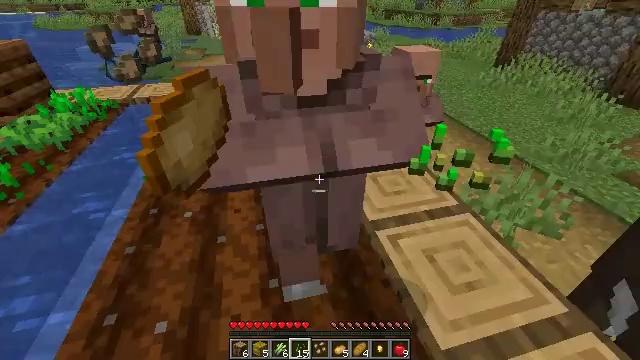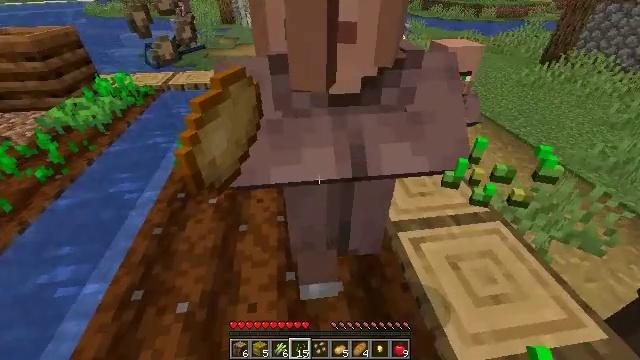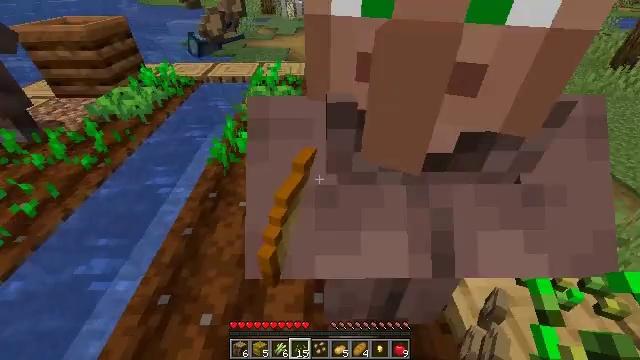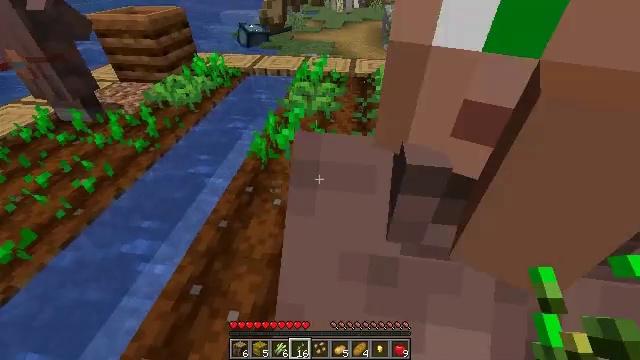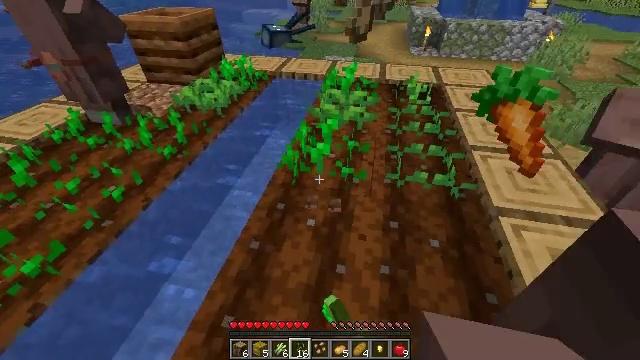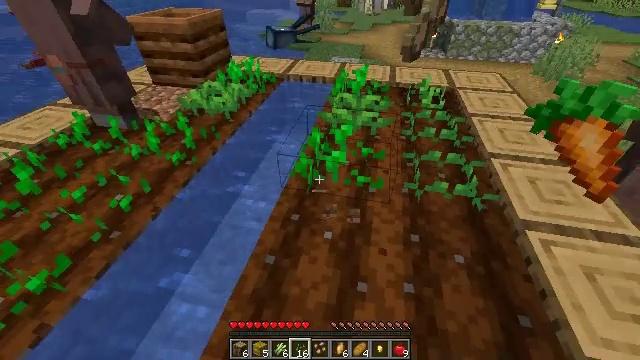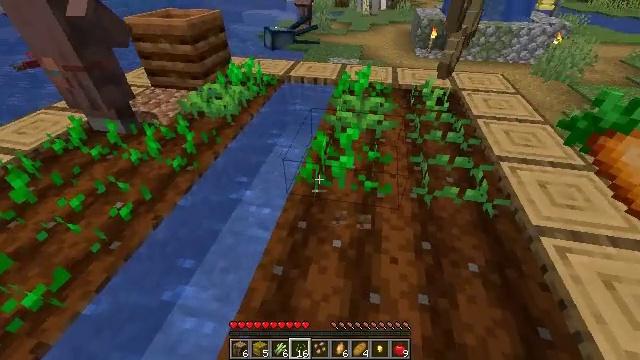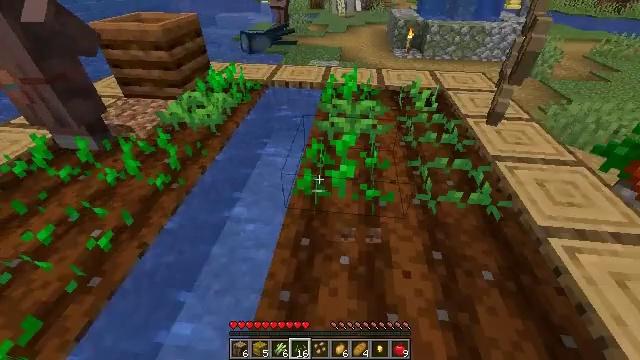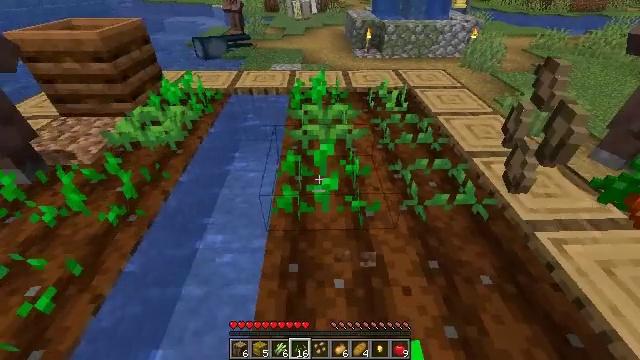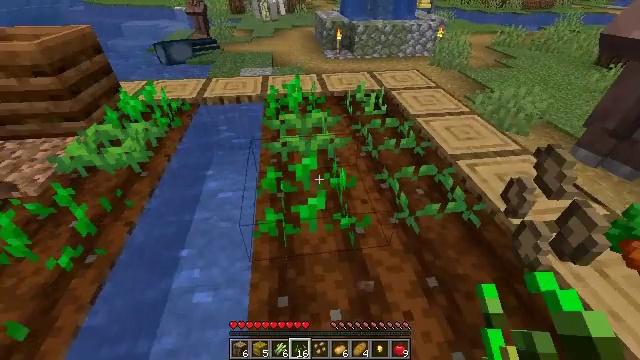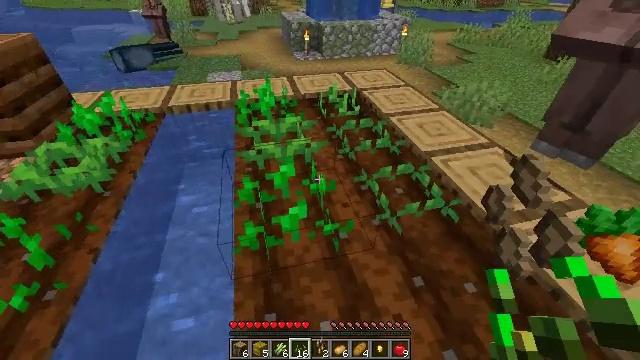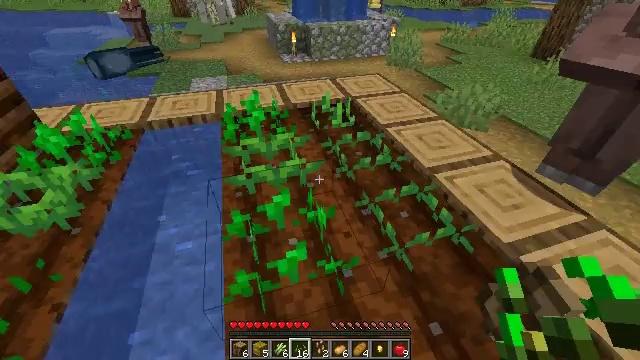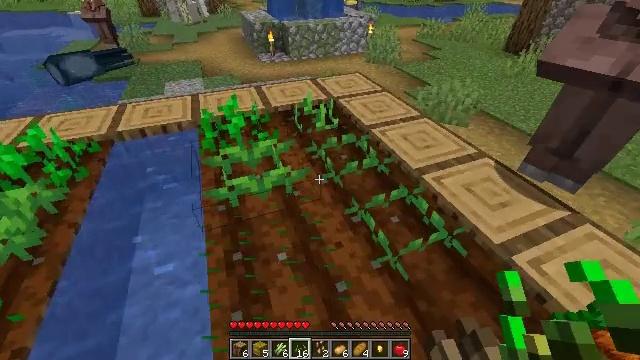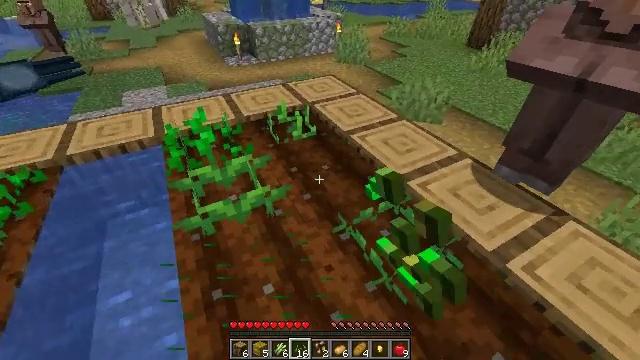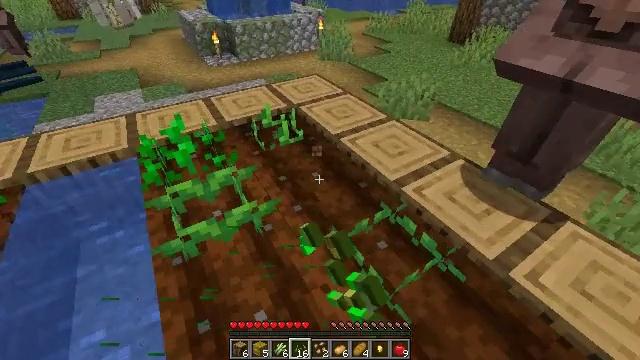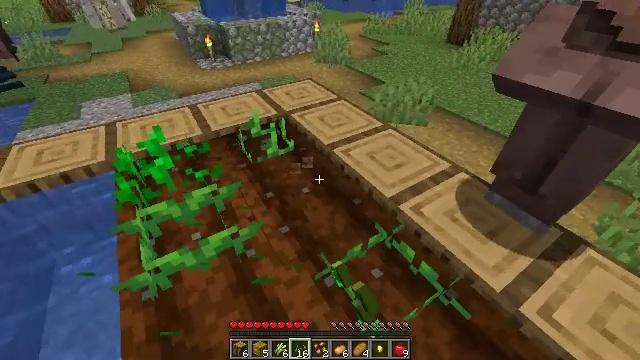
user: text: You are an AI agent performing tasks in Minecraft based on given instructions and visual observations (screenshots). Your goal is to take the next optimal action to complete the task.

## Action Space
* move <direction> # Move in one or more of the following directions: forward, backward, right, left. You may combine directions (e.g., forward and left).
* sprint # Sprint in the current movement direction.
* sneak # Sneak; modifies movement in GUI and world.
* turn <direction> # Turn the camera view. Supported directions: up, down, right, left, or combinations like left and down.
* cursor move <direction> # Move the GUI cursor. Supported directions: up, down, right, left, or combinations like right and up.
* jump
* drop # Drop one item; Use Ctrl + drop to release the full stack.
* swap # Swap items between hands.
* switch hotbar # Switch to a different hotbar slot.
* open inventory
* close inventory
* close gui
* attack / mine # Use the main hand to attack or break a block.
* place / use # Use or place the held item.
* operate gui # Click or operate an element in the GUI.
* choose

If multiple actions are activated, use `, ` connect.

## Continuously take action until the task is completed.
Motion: motion action
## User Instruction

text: Collect wheat crops.
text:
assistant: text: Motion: move forward and move left, turn left and down, attack / mine
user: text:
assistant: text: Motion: move forward and move left, turn left and down, attack / mine
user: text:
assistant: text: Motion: move forward and move left, turn left and down, attack / mine
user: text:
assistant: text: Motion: move forward and move left, turn left, attack / mine
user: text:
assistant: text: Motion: move forward and move left
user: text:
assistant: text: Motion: move forward and move left
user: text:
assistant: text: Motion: move forward, turn right
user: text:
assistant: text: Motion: move forward, turn right
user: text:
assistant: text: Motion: move forward, turn right
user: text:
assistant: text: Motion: move forward, turn right
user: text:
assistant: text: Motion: move forward, turn right
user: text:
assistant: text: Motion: move forward, turn right, attack / mine
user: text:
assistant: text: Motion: move forward, turn right, attack / mine
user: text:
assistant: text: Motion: move forward and move right, turn right, attack / mine
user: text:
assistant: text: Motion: move forward and move right, attack / mine
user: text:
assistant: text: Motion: move forward and move right, turn left and down, attack / mine
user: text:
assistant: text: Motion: move right, turn left and down, attack / mine
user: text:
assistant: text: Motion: move right, attack / mine